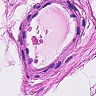
Metastatic tissue present: no